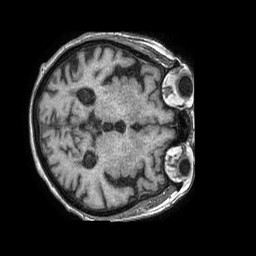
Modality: T1w
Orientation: axial
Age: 75
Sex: female
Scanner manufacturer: philips
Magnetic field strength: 1.5 T
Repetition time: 0.007797 s
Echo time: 0.003561 s